Current action and preconditions to check: trajectory_clear

Your task: For each precondition in the list above, predict whether it will hold at this action.

Consider the current scene as observed from the mobile robot's camera, and analyze the predicted future states of all dynamic agents (e.g., people, animals, vehicles, or any moving entities) within the NEXT SECOND.

IMPORTANT: Only answer "very likely" if you are absolutely certain—based on strong, clear evidence—that a dynamic agent will violate the precondition in the predicted future state. Do NOT answer "very likely" for unlikely, ambiguous, or low-probability risks.

Ask yourself for each precondition: Is there a high probability, with clear and convincing evidence, that the predicted future states of any dynamic agent will interfere with the predicted future state of the currently executing action within the NEXT SECOND, causing that precondition to fail?

Assess the risk level based on these predictions. Use "likely" or "very likely" if motions create a clear risk of interference.

Use "neutral" or "improbable" if agents are nearby but their predicted paths are clearly diverging or non-conflicting.

Failure Risk Categories: "very improbable", "improbable", "neutral", "likely", "very likely"

Answer Format: Output ONLY the probability_of_failure value from these categories: "very improbable", "improbable", "neutral", "likely", "very likely"

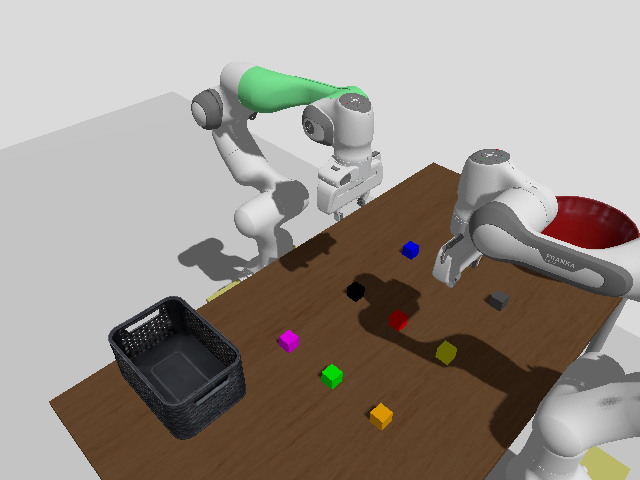

Answer: very improbable